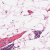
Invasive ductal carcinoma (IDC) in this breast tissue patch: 0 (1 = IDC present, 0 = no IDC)